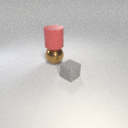
large brown metal sphere to the left of small gray rubber cube